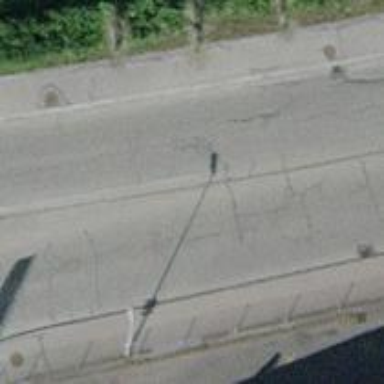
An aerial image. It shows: Railway crossing with traffic signals.